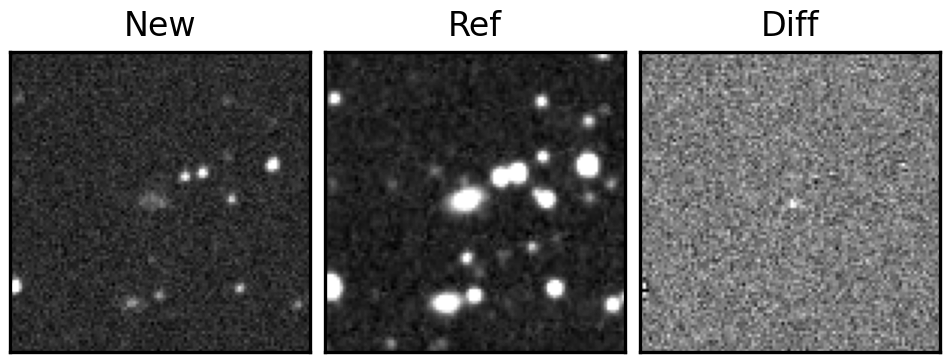
Label: real